Question:
Hi, I want to show my full calendar like this I am new to this, can any help me with this. thank you.
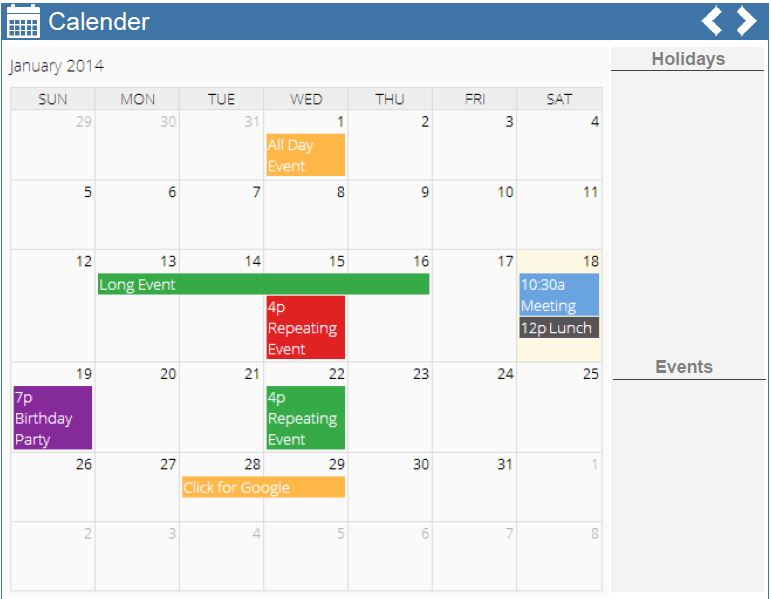
Answer: What you basically need is to use the month view (it's the default view), like in the example: <URL>
You will also need to customize the event background color using the configuration 'eventBackgroundColor', see: <URL>
I suggest you the read the documentation. Some parts of what you want you will need to do it yourself using the methods provided by the API. Some other parts is ready-for-use.